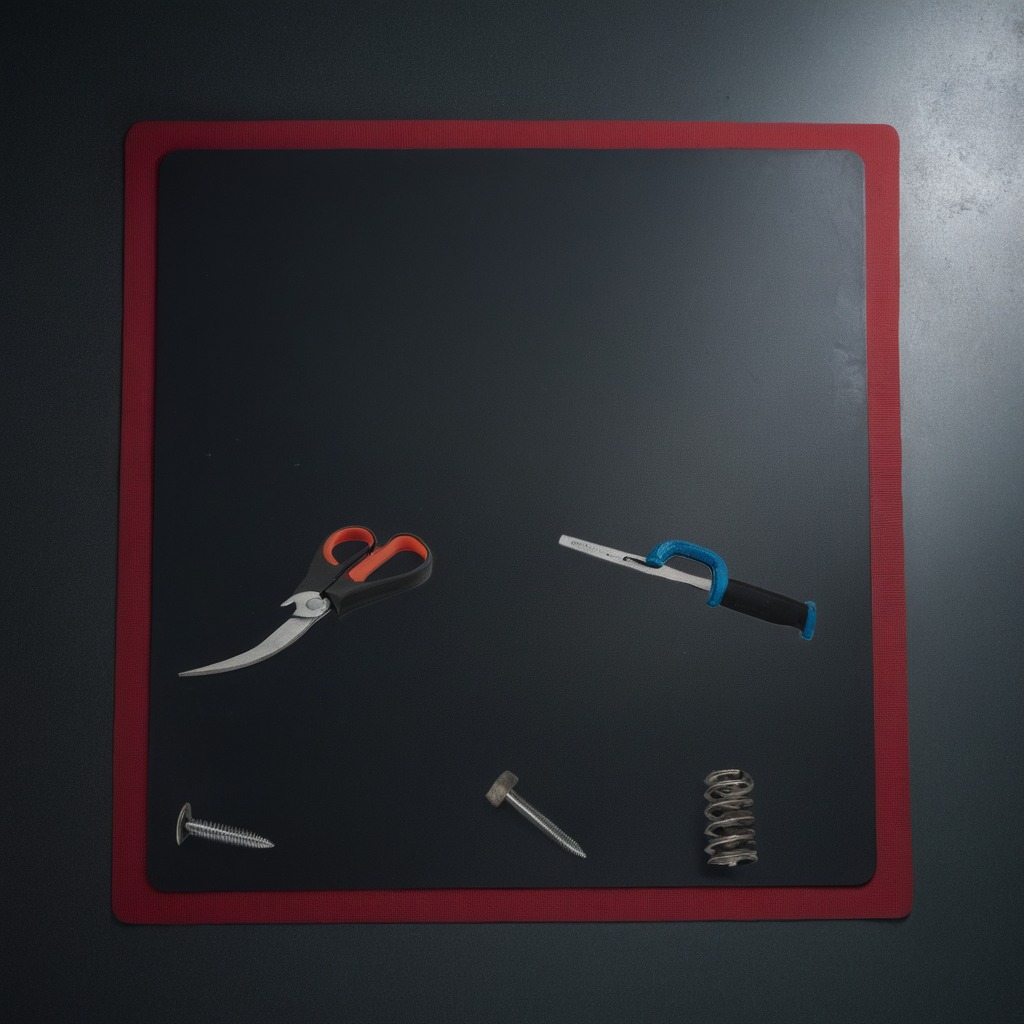
A machine screw, an iron nail, a coiled metal spring, a metal saw, and a pair of scissors are lying on the granite tabletop.